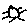
Label: sun